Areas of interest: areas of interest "Parking Lot"
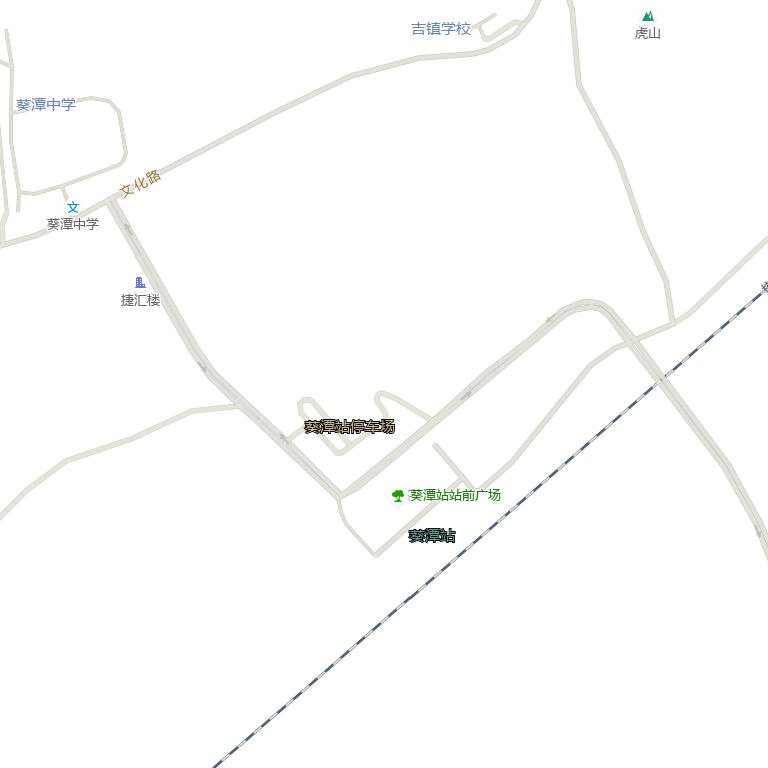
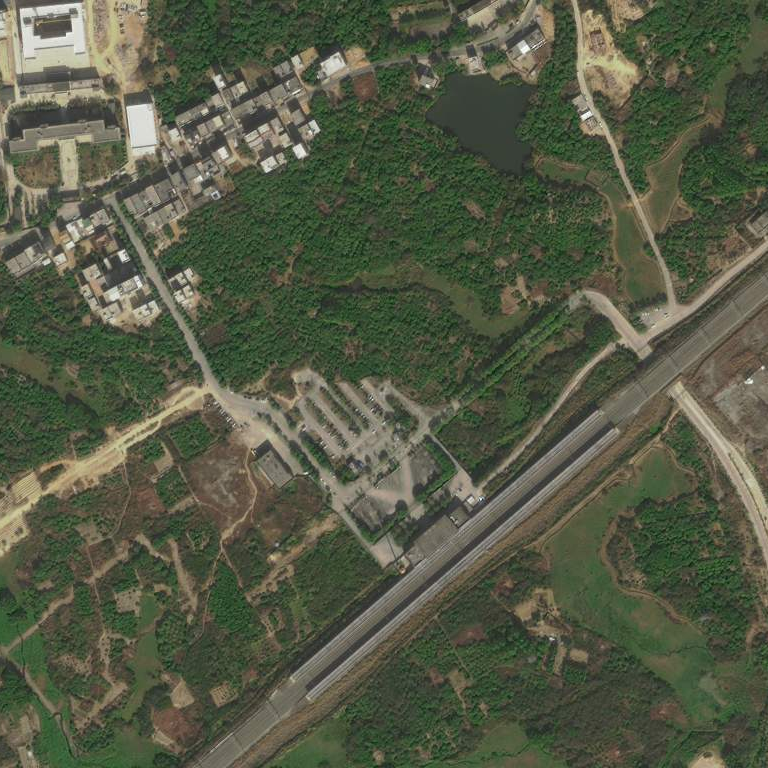